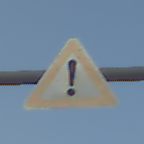
Verkehrszeichen: Gefahrenstelle
Umgebung: Outdoor, Special
Tageszeit: SunriseSunset
Wetter: Clear
Licht: Natural
Jahreszeit: NotSpecified
Kontrast: MediumContrast